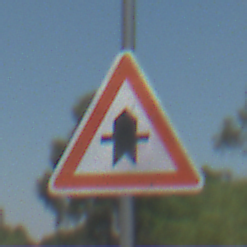
Verkehrszeichen: Vorfahrt
Umgebung: Outdoor, Nature
Tageszeit: Midday
Wetter: Clear
Licht: Natural
Jahreszeit: NotSpecified
Kontrast: HighContrast